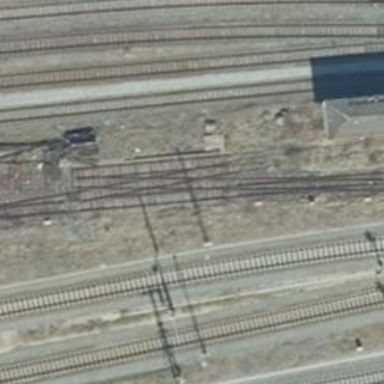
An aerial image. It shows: Disused railway yard.